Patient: sex F, age 68
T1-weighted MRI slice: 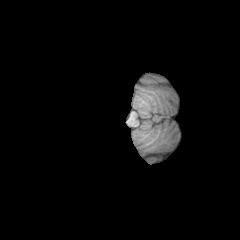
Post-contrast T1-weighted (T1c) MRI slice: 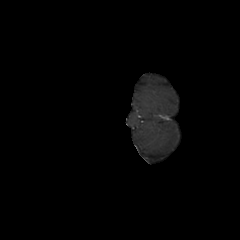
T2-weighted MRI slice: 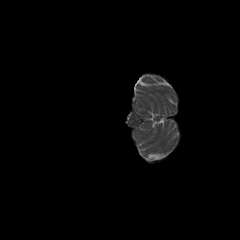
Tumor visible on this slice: no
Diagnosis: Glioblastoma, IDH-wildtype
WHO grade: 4